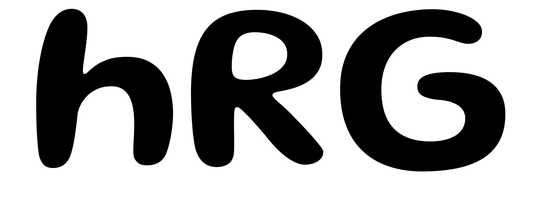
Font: Gluten_Medium